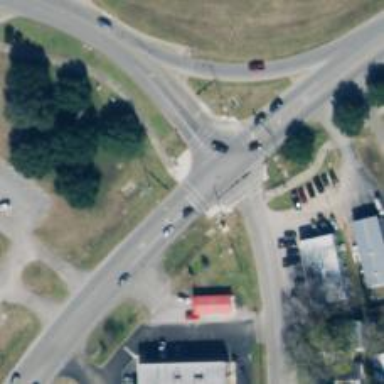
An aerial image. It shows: Marked road crossing with lines.